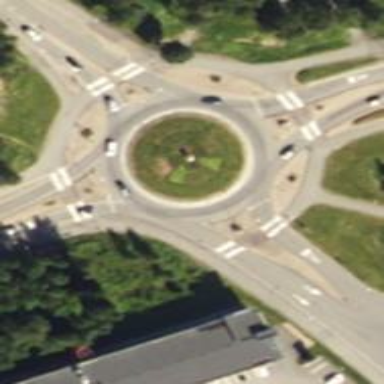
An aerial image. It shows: Secondary road with asphalt surface leading to roundabout junction.